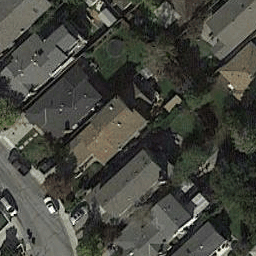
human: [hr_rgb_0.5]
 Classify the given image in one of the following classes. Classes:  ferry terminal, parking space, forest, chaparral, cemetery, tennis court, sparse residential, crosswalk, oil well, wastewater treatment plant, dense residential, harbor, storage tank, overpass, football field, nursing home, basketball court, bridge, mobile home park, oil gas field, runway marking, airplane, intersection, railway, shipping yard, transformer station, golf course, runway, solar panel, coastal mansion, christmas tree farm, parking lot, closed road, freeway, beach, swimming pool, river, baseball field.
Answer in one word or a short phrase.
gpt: dense residential